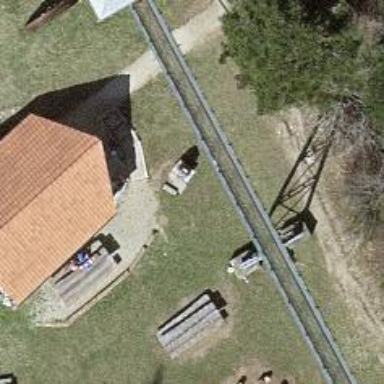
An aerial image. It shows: BBQ amenity.